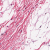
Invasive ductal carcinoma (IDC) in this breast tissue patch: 0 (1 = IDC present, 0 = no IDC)